Field crop: maize
Growth stage: 1
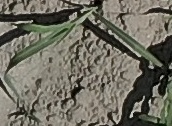
Species: sorghum